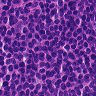
Metastatic tissue present: no